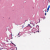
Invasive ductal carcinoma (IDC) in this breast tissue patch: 0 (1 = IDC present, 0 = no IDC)